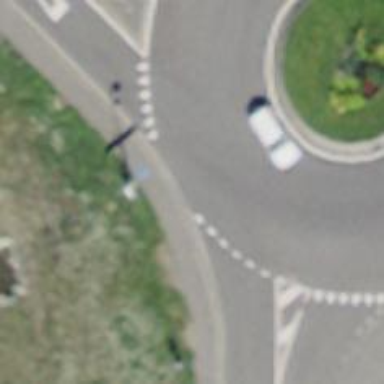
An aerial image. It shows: Secondary road around roundabout.